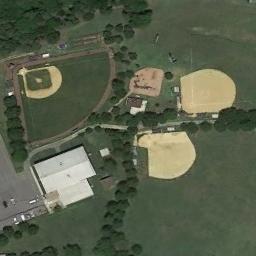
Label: baseball_diamond